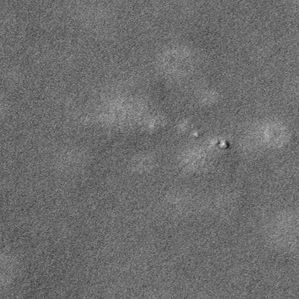
Label: frost